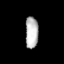
Tissue: lung
Cell type: Endothelial cells
Senescence score: 0.7239
Nuclear area (px): 399
Mean DAPI intensity: 184.469